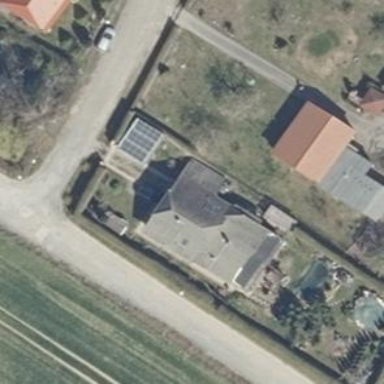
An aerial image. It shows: Simple house.